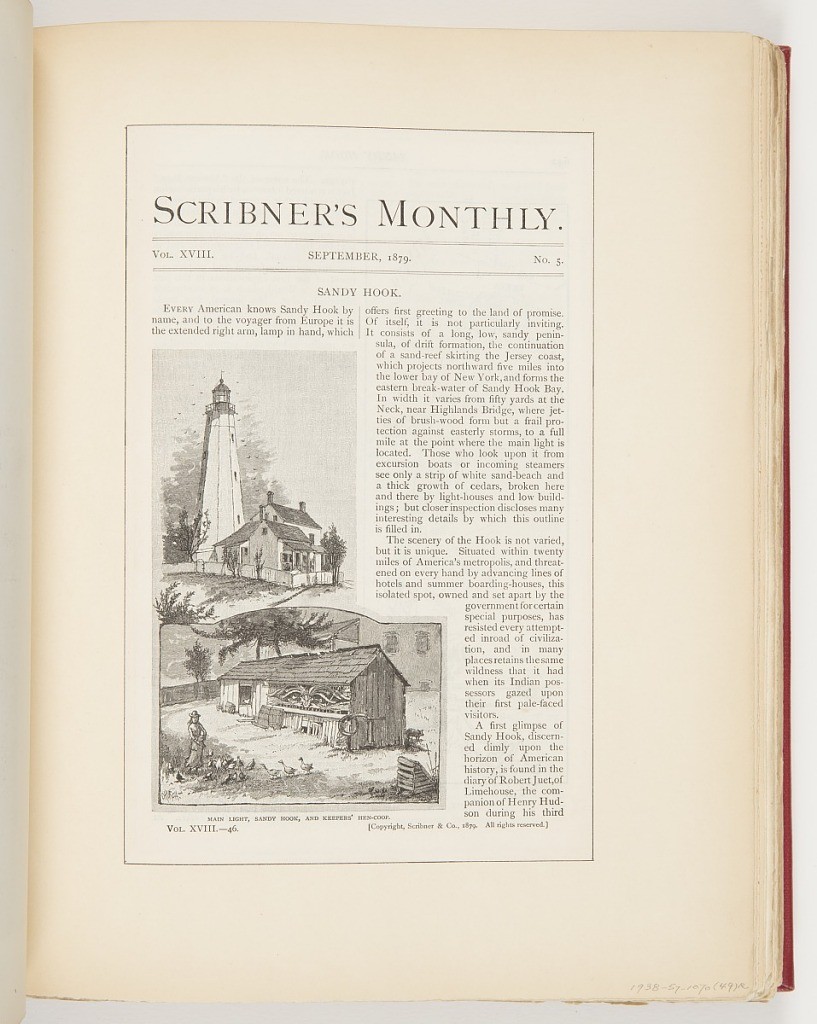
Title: Main Light, Sandy Hook, and Keepers' Hen Coop, Illustrations for Scribner's Monthly (XVIII, No. 5, September 1879, cover)
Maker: Frederick Stuart Church, American, 1842–1924
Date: September 1879
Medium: Printed in black ink on paper
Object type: Ephemera
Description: Article clipping from Scribner's Monthly on the history on Sandy Hook. Illustration of lighthouse and chicken coop with woman feeding the chickens.